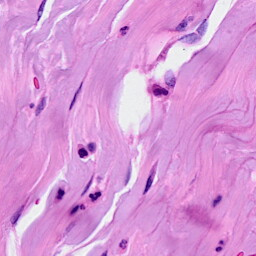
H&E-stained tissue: Breast